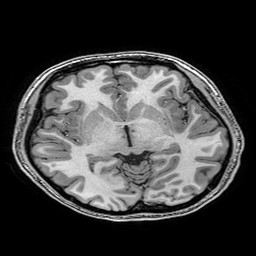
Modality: T1w
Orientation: coronal
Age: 18
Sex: female
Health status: healthy